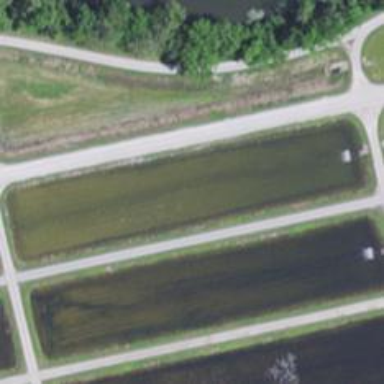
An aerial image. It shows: Pond with natural water.